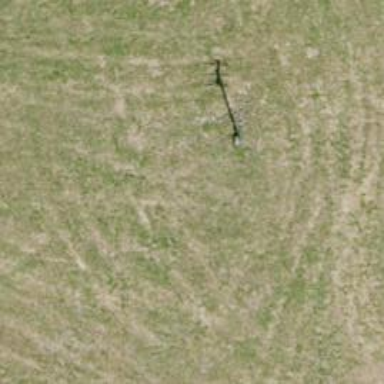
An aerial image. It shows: Minor power line.